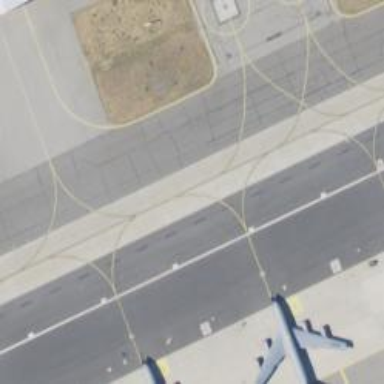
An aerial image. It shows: Image of taxiway at airport.